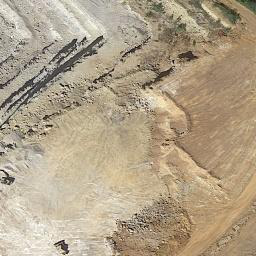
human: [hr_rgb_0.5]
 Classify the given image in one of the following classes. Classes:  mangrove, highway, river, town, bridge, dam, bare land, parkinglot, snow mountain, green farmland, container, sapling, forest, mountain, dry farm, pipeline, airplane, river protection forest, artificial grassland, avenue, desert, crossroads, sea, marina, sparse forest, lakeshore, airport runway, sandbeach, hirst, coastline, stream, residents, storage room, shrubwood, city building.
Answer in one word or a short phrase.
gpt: bare land